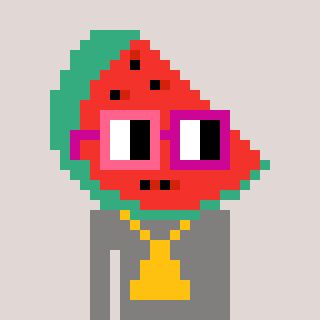
a pixel art character with square pink and red glasses, a watermelon-shaped head and a bluegrey-colored body on a warm background